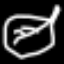
Label: leaf